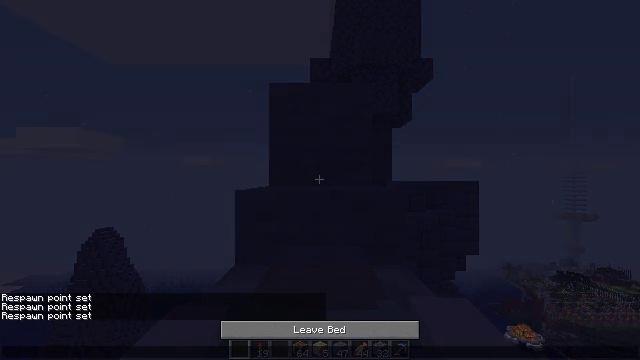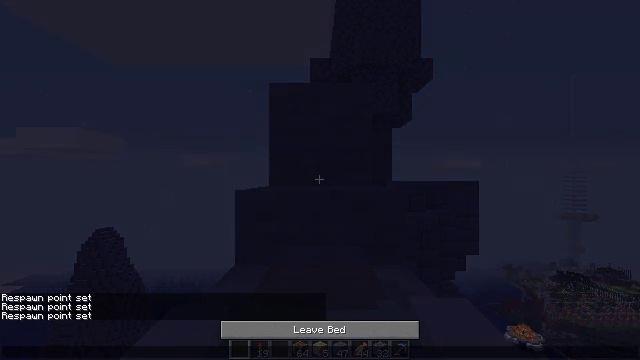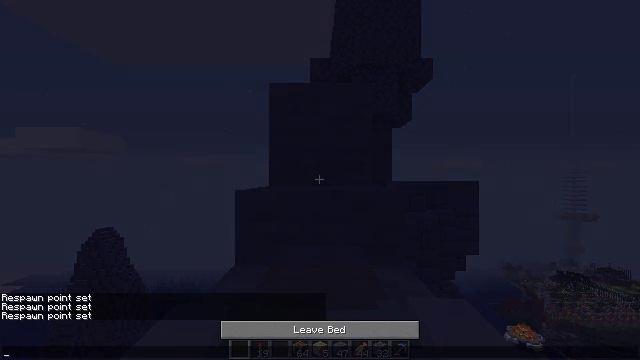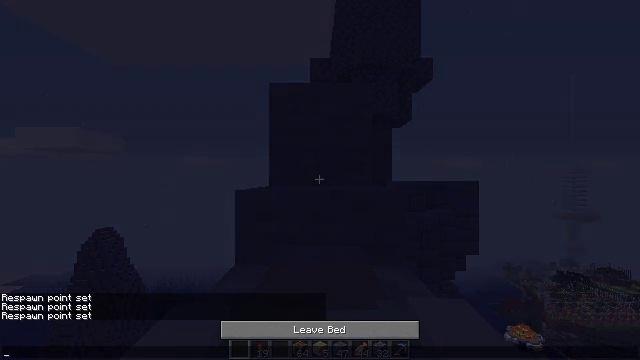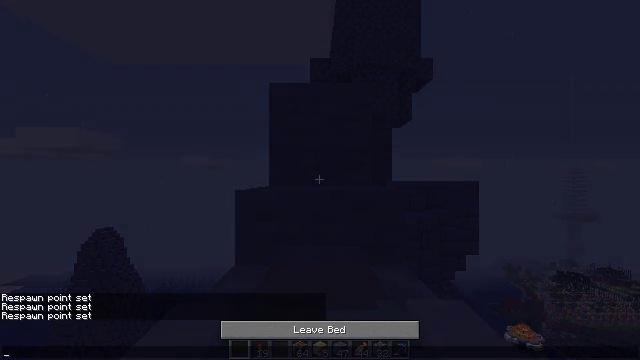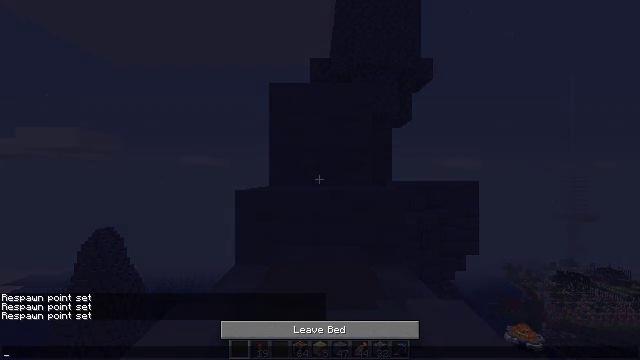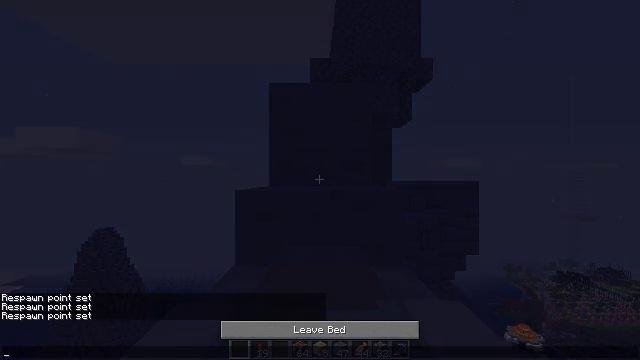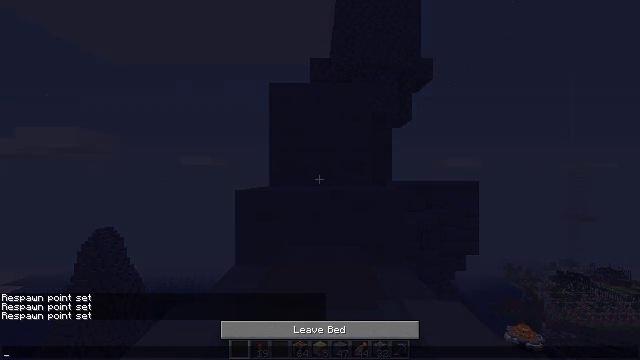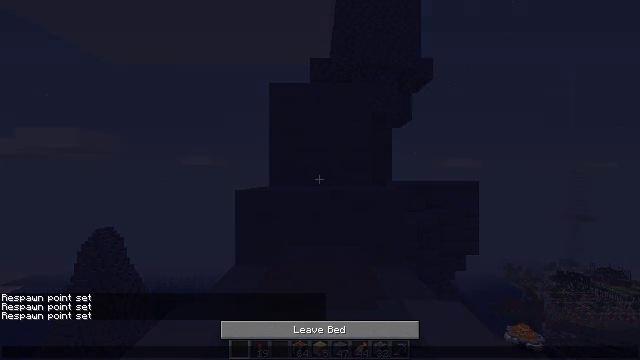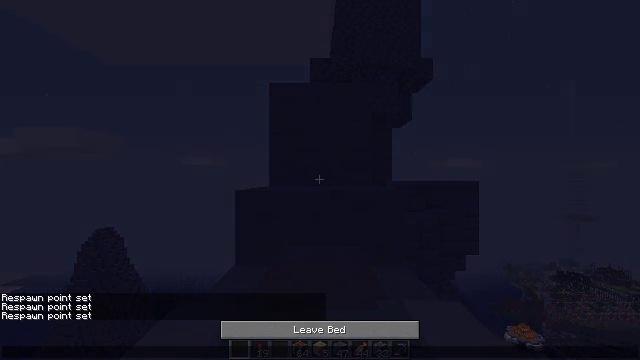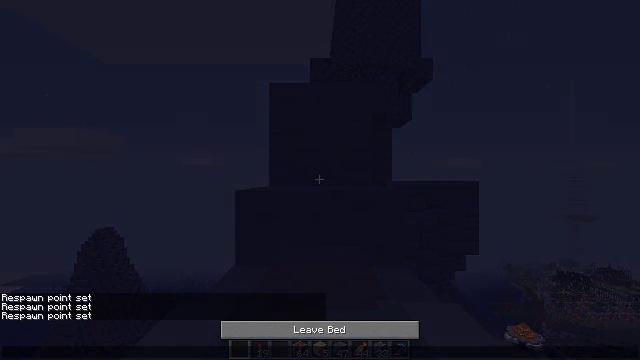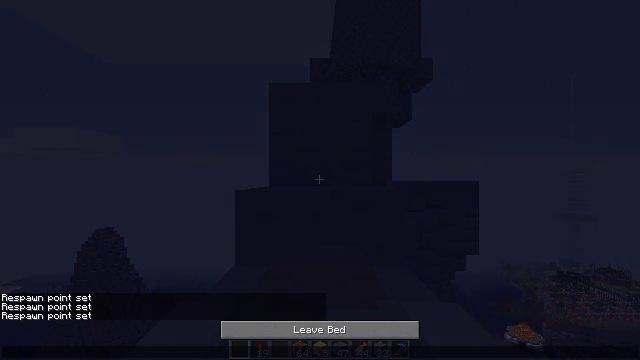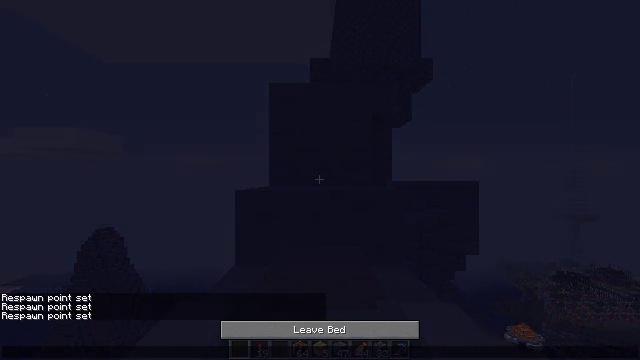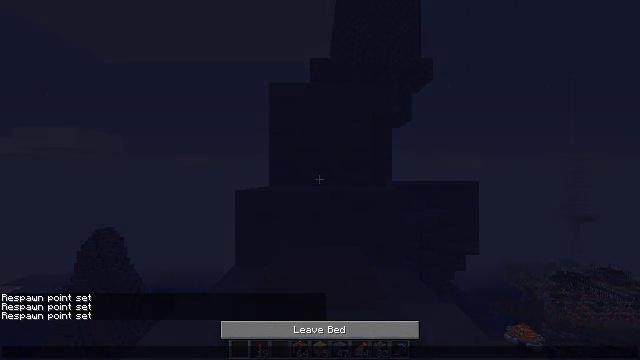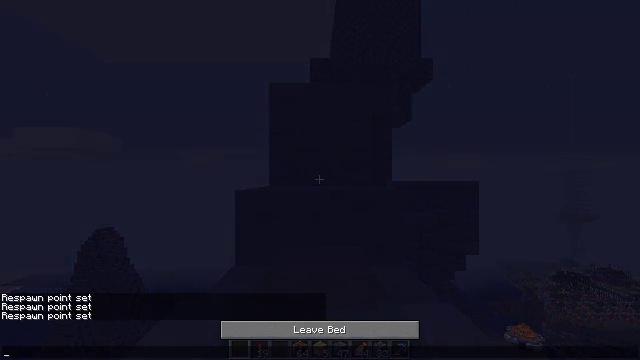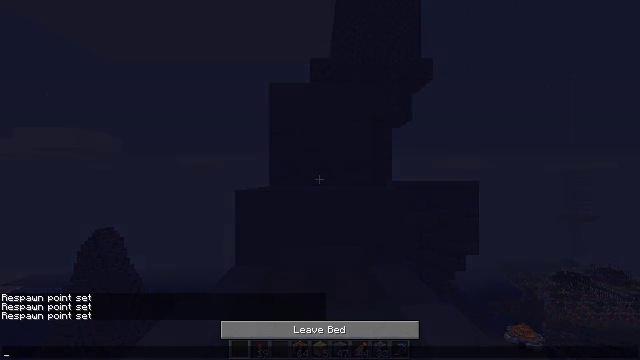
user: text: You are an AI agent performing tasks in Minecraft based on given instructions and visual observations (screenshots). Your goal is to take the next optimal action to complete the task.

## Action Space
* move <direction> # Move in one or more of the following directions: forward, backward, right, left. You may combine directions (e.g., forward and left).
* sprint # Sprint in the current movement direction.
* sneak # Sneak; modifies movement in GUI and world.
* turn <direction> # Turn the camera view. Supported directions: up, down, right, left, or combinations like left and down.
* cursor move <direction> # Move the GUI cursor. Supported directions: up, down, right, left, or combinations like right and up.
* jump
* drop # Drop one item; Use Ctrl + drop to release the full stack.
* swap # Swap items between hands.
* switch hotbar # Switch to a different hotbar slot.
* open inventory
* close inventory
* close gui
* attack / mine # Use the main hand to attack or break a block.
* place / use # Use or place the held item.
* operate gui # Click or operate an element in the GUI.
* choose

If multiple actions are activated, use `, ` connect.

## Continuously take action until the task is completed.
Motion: motion action
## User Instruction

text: Collect the light gray bed.
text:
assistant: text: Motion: no_op
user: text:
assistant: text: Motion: no_op
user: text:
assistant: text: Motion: no_op
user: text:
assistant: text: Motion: no_op
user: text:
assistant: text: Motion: no_op
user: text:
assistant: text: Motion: no_op
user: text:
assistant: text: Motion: no_op
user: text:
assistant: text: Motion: no_op
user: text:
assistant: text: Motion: no_op
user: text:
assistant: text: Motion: no_op
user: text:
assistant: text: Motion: no_op
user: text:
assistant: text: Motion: no_op
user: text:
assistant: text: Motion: no_op
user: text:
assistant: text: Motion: no_op
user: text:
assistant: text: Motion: no_op
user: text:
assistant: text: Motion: no_op
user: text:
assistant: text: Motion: no_op
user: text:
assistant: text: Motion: no_op
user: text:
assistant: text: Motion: no_op
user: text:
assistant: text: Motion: close gui
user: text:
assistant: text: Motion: no_op
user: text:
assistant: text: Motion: no_op
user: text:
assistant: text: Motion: no_op
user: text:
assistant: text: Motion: no_op
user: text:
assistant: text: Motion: no_op
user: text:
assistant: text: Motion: no_op
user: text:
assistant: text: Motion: no_op
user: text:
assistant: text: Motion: no_op
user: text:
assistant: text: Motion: no_op
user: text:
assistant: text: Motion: no_op